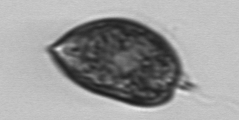
Label: Prorocentrum_micans